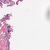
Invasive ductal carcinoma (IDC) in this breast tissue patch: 0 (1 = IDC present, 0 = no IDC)